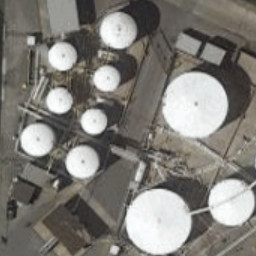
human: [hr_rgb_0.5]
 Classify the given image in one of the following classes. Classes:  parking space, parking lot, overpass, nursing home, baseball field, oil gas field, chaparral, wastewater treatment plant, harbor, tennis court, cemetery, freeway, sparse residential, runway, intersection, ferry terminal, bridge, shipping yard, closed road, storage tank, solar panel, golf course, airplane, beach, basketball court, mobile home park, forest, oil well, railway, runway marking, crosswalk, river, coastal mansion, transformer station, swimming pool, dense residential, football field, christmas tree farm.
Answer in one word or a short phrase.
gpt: storage tank